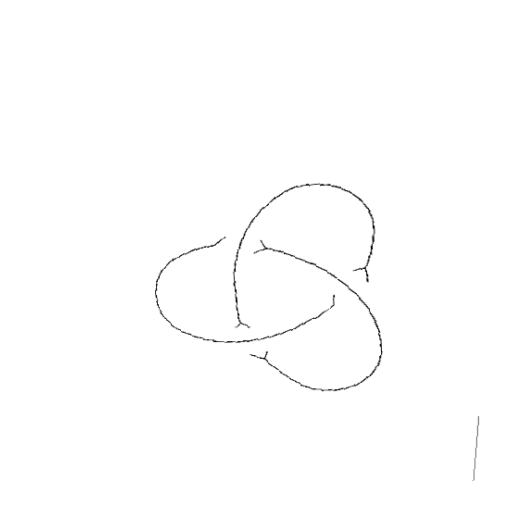
Crossing number: 3